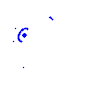
Particle: kaon